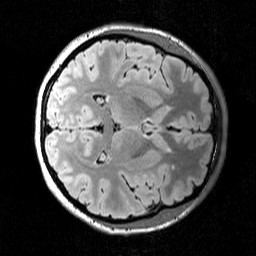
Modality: T2w
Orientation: axial
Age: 26
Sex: female
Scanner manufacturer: siemens
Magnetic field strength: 3 T
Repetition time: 5 s
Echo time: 0.386 s